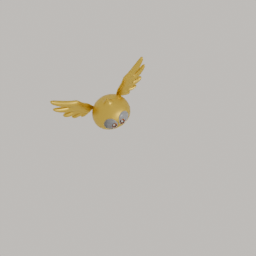
Label: decoration